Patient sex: M
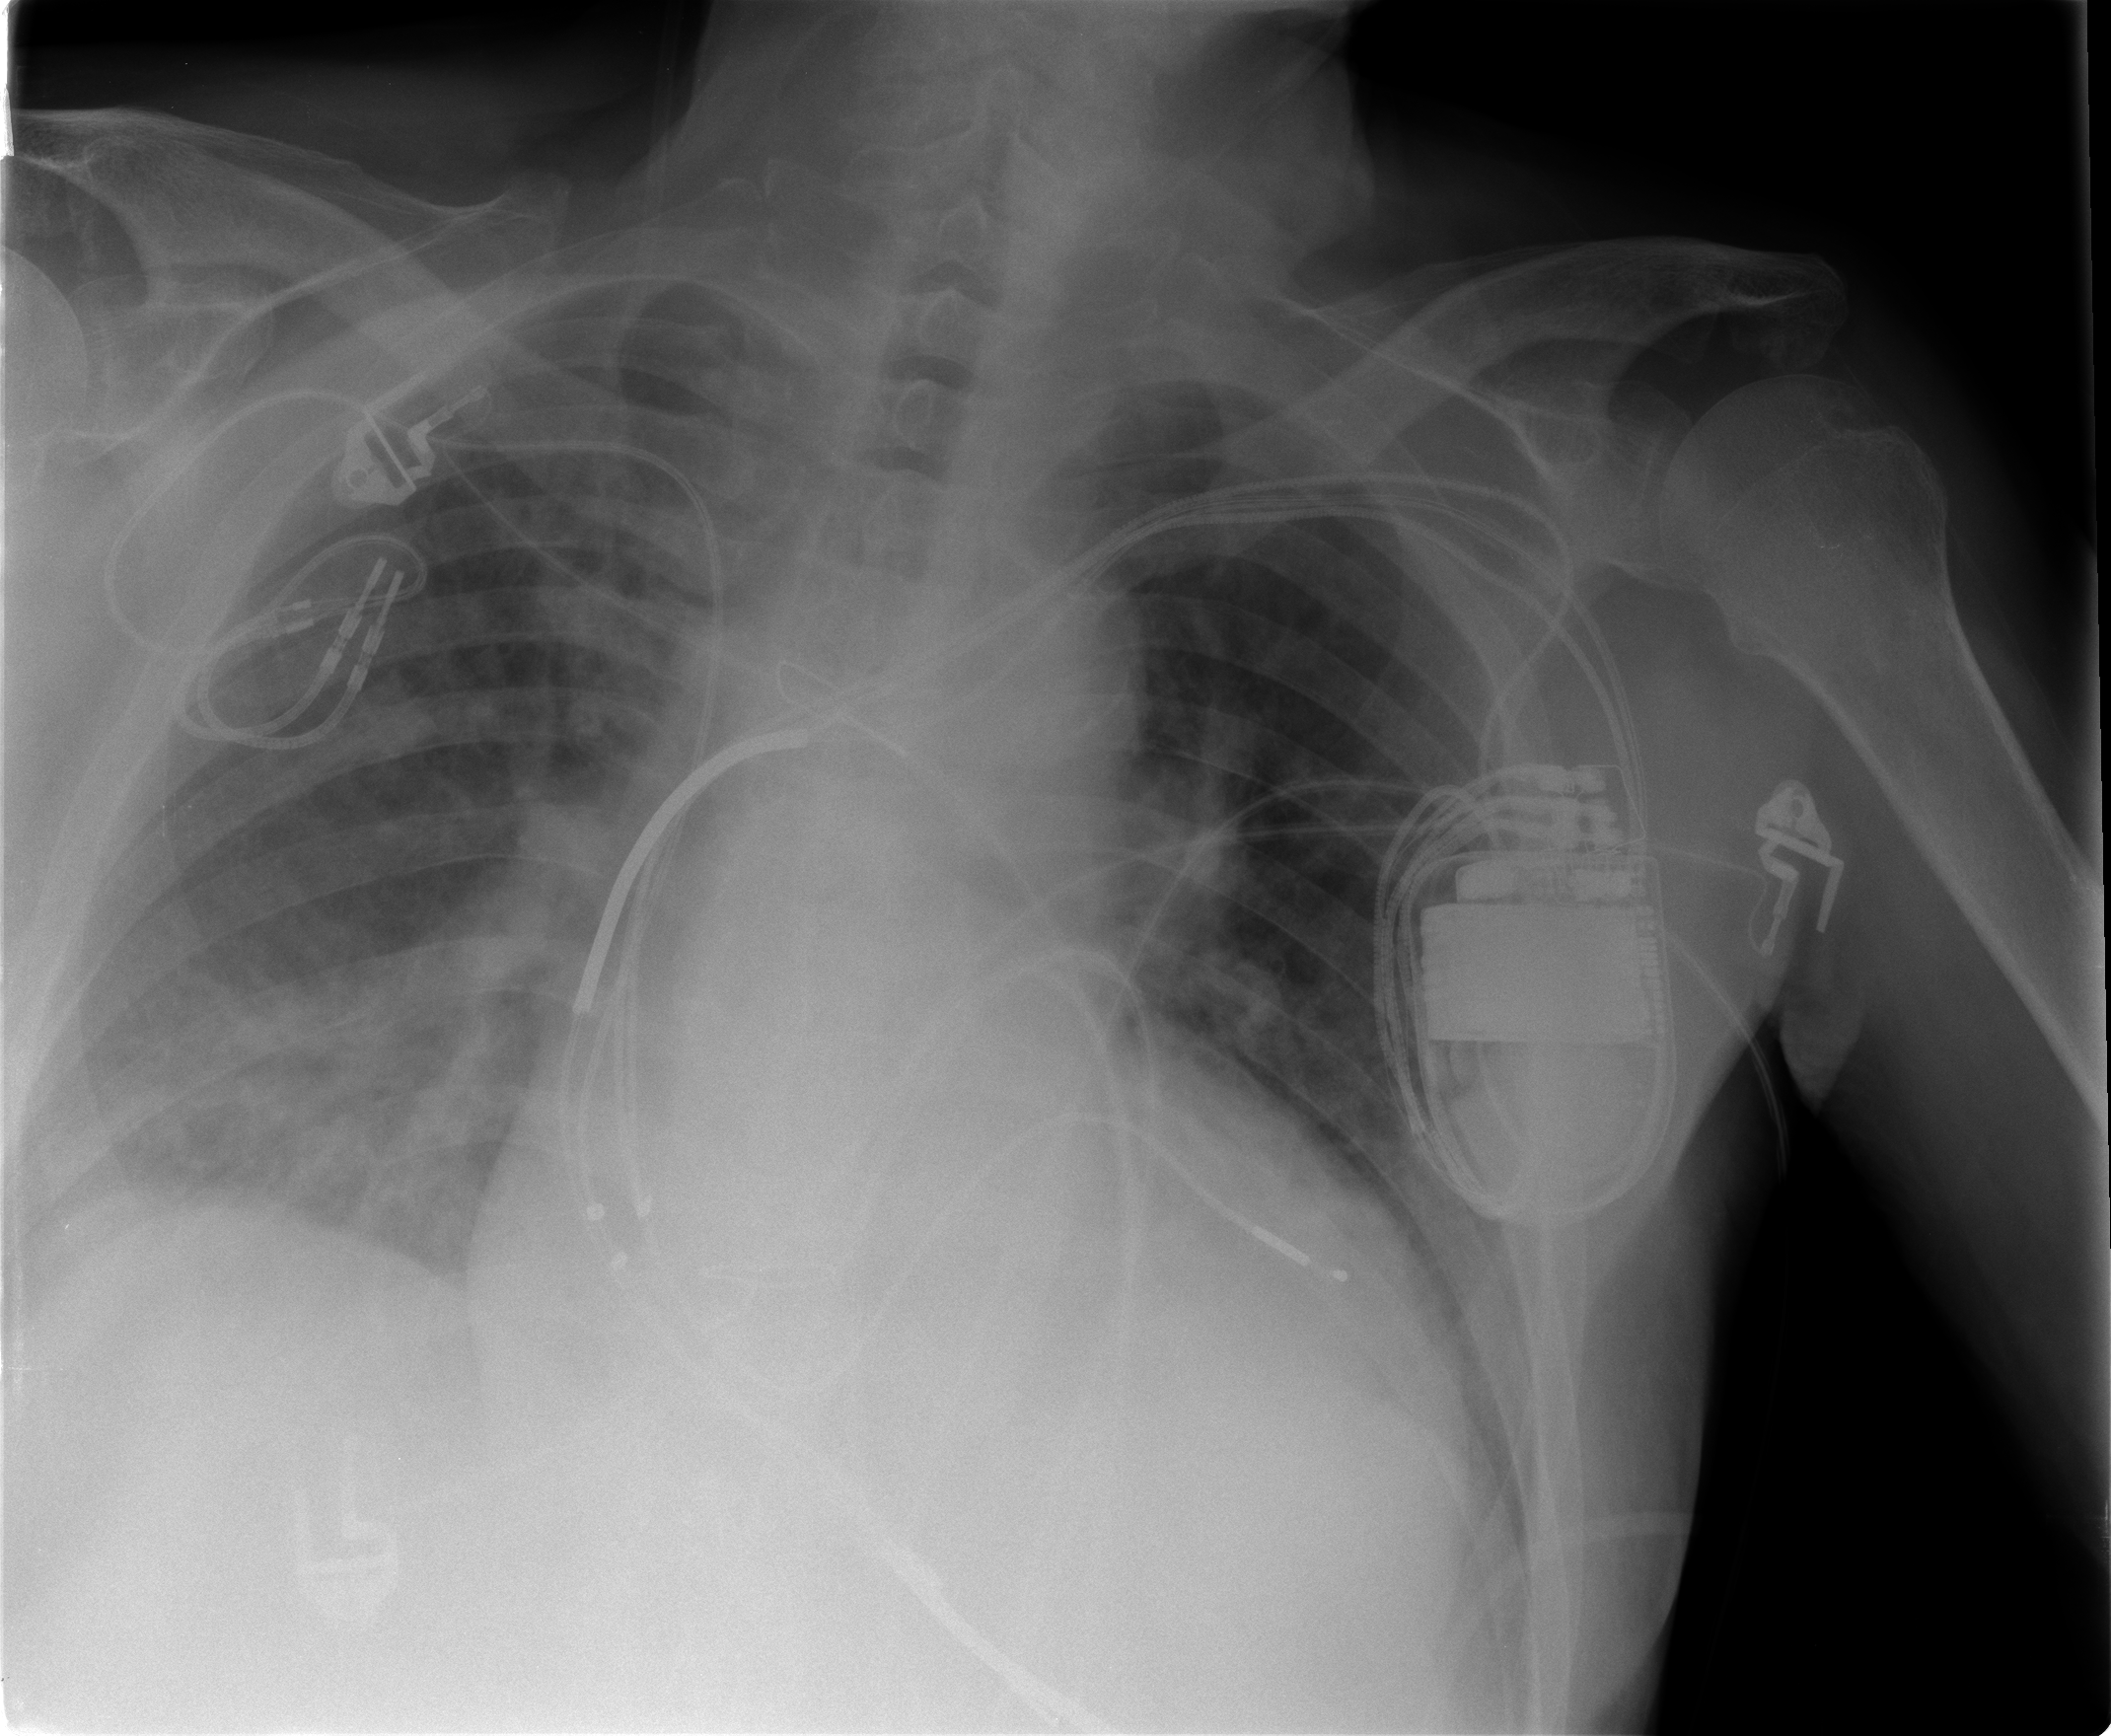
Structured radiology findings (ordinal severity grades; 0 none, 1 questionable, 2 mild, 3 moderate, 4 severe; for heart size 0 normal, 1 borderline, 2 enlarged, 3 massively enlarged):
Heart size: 2
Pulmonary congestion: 2
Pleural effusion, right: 1
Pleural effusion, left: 0
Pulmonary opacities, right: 1
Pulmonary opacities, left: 0
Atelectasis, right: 2
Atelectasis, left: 2